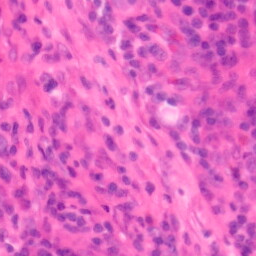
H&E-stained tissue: Colon